Question: I am building a filter for my website where people can filter by cuisine. In order to achieve this I used a model form to receive input information that sets the filter variable in a query in my view. However as you can see in the image linked below, the default select for my cuisine categories is '-------' .
How would I go about changing this to say the words 'all' and setting a value so my filter queries everything for those categories? I think it has something to do with using a form method but I have been unable to understand what is actually happening in some of the examples.

Here is my simple code
Models
'''
class Cuisine(models.Model):
name = models.CharField()
def __str__(self):
return self.name
class Food(models.Model):
name = models.CharField()
cuisine = models.ForeignKey(Cuisine)
def __str__(self):
return self.name
'''
Views
'''
def home_page(request):
if request.method == 'GET':
form = FilterForm(request.GET)
if form.is_valid():
cuisine = form.cleaned_data['cuisine']
food = get_list_or_404(Food, cuisine__pk=cuisine.pk)
return render('base.html', {'food': food, 'form':form})
else:
form = FilterForm()
return render('base.html', {'form':form})
'''
Form
'''
class FilterForm(forms.ModelForm):
class Meta:
model = Cuisine
fields = ('name')
'''
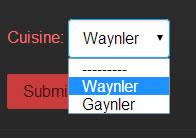
Answer: I wouldn't use a modelform here. You only have one field, and you're not using it to create or edit instances of Food or Cuisine. It would be simpler to use a manual form with a ModelChoiceField, to which you can pass the <URL> parameter.
'''
class FilterForm(forms.Form):
cuisine = forms.ModelChoiceField(queryset=Cuisine.objects.all(),
empty_label="All")
'''
(Note you could do this with the ModelForm as well, but that just makes it even more pointless, as you are now not using any of the ModelForm functionality.)